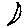
Label: moon